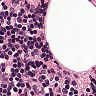
Metastatic tissue present: no